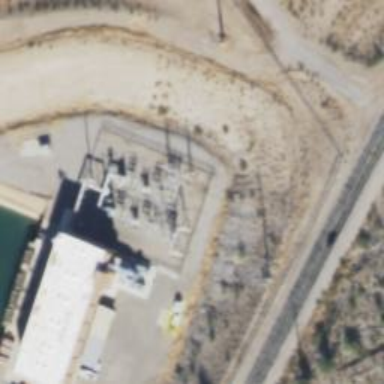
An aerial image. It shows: Switch used for power control.